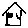
Label: house